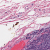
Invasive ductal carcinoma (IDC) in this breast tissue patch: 1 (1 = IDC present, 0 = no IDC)